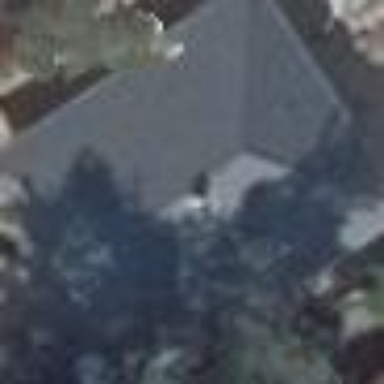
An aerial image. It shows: Detached building with hipped roof.